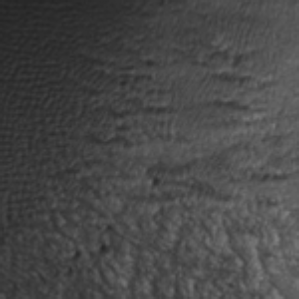
Label: frost